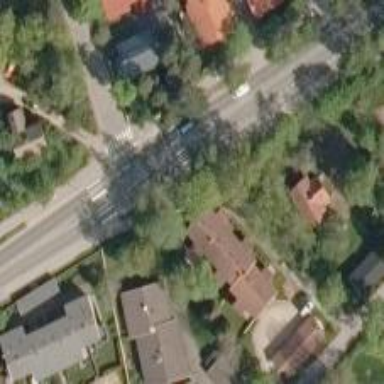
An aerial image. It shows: Cycleway crossing with asphalt surface.